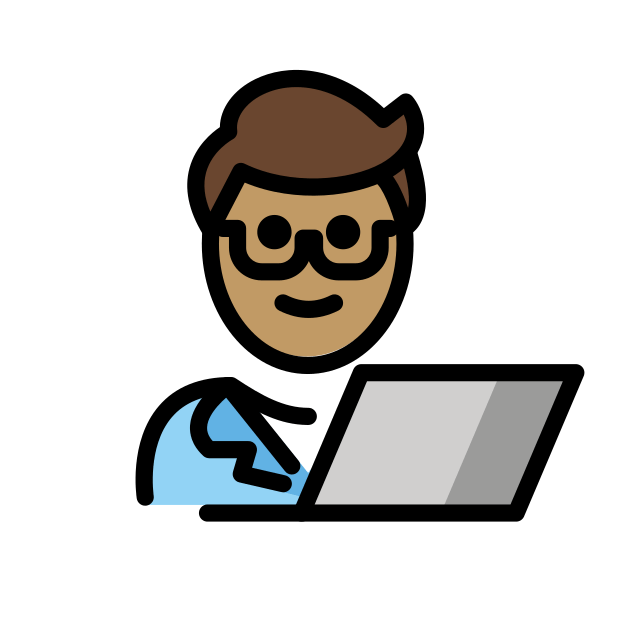
man technologist: medium skin tone